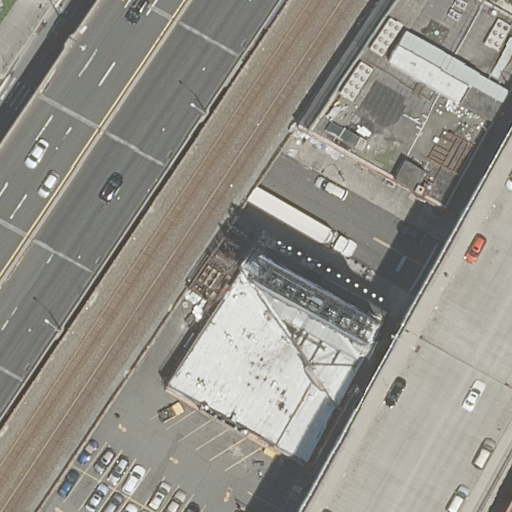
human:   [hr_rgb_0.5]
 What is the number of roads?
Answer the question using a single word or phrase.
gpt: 10

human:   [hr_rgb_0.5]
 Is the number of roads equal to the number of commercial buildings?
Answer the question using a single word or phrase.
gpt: no

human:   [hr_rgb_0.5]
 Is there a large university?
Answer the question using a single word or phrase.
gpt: yes

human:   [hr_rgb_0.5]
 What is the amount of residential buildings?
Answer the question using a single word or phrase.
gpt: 6

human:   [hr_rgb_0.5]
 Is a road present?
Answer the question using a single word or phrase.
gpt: yes

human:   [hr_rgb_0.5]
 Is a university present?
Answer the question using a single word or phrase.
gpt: yes

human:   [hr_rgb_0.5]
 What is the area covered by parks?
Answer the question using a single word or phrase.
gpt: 7090m2

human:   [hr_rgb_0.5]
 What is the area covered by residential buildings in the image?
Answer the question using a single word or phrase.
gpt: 2895m2

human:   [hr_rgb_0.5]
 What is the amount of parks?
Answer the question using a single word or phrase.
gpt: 1

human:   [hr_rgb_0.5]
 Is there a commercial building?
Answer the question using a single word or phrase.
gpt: no

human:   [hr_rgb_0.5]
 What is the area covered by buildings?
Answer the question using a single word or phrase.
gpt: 2895m2

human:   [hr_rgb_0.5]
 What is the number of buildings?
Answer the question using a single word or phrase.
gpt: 6

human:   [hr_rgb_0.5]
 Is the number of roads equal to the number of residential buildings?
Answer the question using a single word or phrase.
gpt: no

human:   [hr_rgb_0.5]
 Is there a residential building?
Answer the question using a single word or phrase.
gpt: yes

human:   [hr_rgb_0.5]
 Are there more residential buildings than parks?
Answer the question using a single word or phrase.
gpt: yes

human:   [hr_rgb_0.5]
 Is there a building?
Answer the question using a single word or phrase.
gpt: yes

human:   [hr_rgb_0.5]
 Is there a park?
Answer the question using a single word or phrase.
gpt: yes

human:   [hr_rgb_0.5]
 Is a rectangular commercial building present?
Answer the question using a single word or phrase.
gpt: no

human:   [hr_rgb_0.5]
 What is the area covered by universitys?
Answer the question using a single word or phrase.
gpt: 655m2

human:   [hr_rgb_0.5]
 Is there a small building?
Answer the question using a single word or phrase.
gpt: yes

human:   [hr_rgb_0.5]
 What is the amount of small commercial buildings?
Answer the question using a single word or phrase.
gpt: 0

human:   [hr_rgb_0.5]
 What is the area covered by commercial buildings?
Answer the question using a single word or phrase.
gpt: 0m2

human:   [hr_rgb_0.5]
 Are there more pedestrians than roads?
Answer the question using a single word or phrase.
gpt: no

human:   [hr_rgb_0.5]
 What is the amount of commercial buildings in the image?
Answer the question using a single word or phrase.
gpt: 0

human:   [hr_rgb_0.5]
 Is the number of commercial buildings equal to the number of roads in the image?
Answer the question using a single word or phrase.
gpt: no

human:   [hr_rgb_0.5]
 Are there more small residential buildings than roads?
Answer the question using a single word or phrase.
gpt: no

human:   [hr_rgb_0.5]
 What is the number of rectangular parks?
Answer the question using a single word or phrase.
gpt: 1

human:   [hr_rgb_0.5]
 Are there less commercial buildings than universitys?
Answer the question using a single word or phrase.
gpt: yes

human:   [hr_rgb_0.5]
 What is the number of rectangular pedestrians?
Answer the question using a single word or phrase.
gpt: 1

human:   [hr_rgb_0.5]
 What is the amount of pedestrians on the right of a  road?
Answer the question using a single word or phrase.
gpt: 0

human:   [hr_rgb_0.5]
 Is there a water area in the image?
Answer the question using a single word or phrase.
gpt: no

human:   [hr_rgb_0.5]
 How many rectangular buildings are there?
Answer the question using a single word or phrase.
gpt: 5

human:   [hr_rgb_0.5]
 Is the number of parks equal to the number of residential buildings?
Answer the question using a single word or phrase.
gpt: no

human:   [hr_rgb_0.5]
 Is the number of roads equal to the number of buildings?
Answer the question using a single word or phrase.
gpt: no

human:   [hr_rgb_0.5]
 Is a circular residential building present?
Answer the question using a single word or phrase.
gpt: no

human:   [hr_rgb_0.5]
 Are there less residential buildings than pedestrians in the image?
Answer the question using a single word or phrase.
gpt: no

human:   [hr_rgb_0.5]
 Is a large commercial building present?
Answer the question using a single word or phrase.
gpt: no

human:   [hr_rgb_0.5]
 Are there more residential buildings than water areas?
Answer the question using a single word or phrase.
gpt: yes

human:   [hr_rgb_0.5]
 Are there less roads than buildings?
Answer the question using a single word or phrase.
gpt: no

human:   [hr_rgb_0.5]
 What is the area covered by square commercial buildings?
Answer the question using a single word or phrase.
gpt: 0m2

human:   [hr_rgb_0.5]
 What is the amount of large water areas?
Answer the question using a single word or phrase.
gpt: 0

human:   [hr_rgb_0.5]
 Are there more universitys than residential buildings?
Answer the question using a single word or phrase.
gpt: no

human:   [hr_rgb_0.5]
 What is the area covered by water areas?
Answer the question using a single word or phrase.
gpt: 0m2

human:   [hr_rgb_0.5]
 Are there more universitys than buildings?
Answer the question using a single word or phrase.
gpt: no

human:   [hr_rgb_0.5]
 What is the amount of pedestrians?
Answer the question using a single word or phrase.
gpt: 1

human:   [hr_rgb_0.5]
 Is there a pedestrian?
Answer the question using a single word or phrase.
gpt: yes

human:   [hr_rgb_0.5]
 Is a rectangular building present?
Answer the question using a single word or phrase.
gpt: yes

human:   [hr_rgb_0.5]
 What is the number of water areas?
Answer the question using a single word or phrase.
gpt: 0

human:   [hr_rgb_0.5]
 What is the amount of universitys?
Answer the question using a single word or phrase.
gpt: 1

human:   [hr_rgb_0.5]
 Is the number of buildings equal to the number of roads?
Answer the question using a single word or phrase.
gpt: no

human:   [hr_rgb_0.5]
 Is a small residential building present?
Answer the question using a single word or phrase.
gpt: yes

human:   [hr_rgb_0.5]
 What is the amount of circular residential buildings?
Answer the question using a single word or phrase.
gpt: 0

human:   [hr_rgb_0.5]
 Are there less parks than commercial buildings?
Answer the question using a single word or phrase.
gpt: no

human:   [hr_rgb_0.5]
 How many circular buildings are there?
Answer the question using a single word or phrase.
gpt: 0

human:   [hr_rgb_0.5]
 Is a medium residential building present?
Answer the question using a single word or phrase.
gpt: yes

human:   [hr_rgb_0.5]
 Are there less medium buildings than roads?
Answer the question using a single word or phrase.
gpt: yes

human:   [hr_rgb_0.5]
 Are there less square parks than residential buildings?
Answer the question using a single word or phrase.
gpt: yes

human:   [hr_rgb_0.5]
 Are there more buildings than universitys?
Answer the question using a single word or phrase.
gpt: yes

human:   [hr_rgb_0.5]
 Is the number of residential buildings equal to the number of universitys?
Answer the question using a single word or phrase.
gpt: no

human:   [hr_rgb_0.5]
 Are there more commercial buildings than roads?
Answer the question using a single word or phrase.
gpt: no

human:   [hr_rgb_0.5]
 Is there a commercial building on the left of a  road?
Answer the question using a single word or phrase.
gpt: no

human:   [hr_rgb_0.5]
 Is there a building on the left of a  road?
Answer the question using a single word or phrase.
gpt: yes

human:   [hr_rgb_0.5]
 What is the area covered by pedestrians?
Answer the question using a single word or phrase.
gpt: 1575m2

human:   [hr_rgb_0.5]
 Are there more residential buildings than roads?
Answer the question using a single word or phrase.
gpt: no